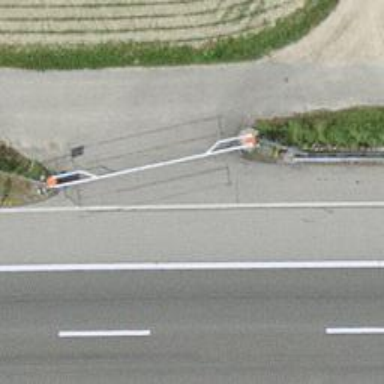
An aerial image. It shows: Lift gate barrier.